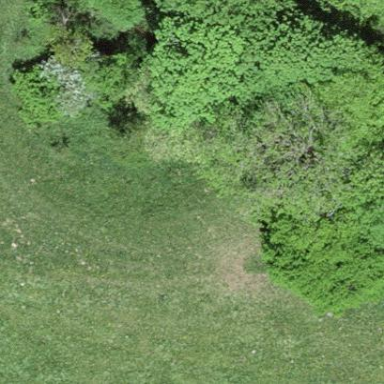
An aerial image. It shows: Forest with mixed leaf types and cycles.